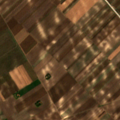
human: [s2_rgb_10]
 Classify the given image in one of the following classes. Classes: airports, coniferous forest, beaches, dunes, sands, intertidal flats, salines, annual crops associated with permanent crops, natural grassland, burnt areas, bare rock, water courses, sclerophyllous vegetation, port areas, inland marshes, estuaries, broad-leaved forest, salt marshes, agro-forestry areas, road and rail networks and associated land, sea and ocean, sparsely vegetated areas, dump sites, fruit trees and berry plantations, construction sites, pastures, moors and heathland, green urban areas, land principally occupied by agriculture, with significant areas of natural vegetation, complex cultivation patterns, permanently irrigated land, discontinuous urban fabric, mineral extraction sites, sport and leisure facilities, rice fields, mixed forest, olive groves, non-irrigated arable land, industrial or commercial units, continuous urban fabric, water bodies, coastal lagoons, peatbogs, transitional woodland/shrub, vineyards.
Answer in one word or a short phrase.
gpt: non-irrigated arable land